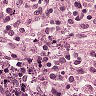
Metastatic tissue present: no